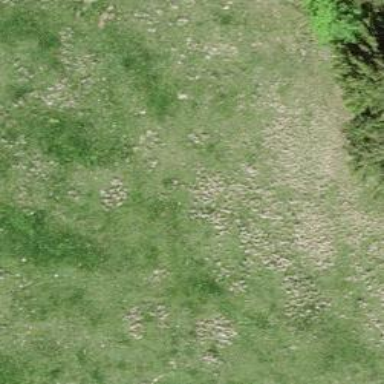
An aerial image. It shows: Grassy path.